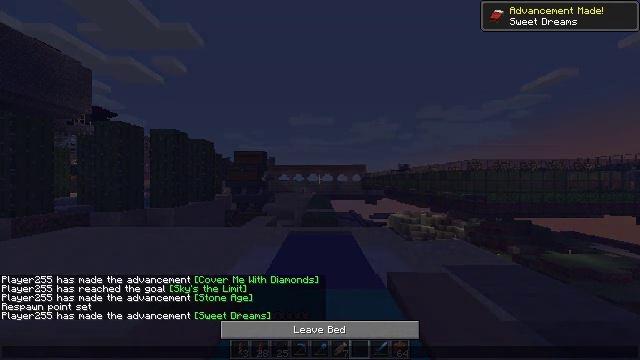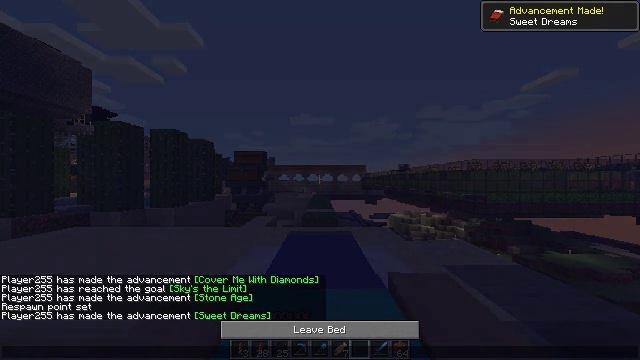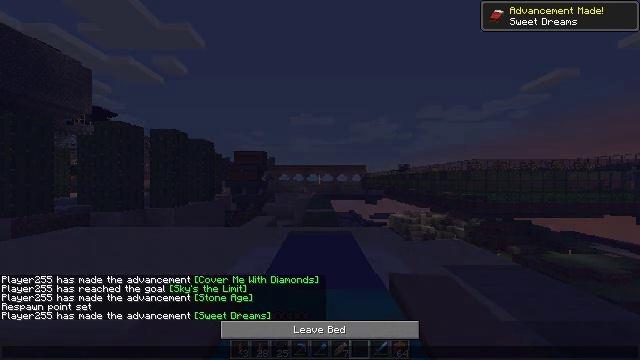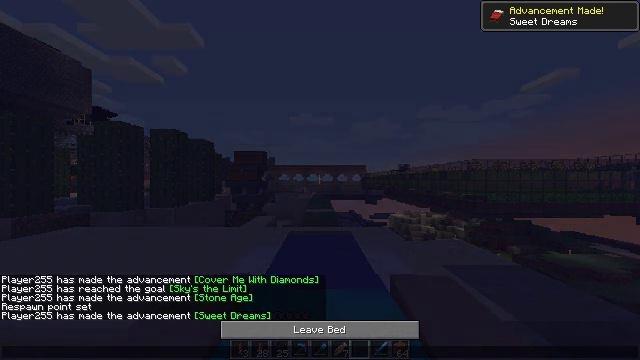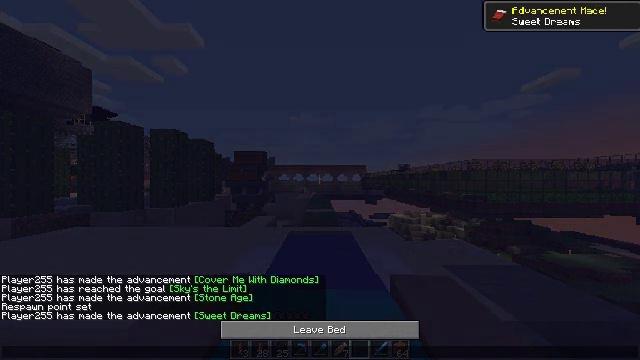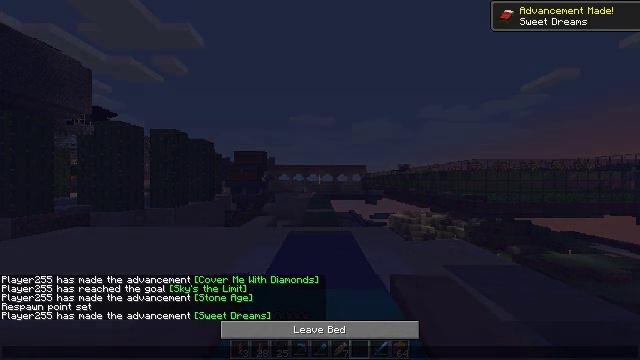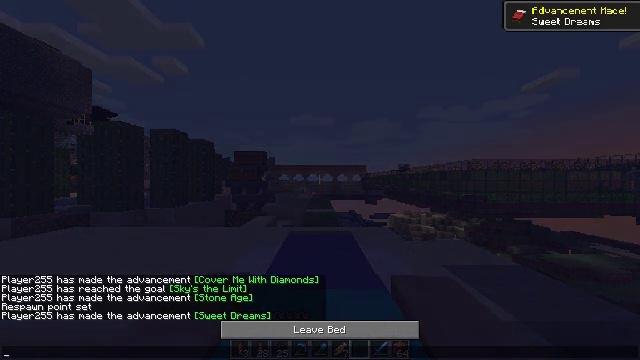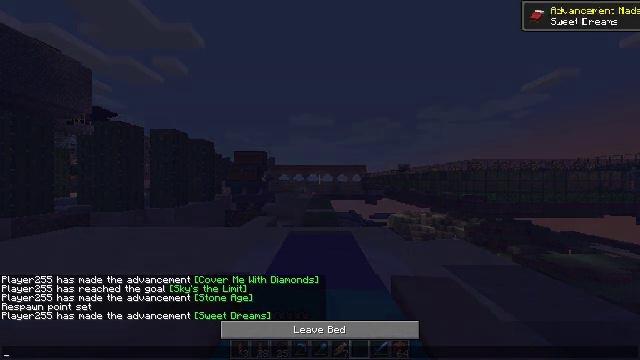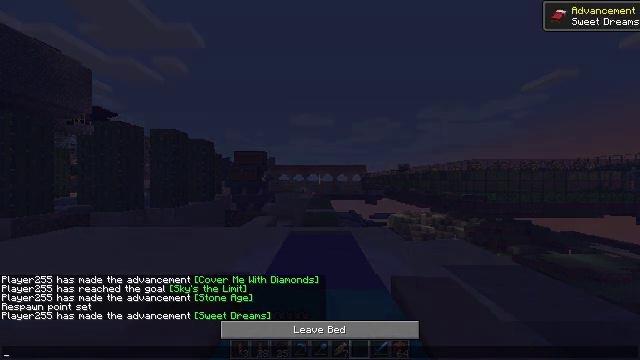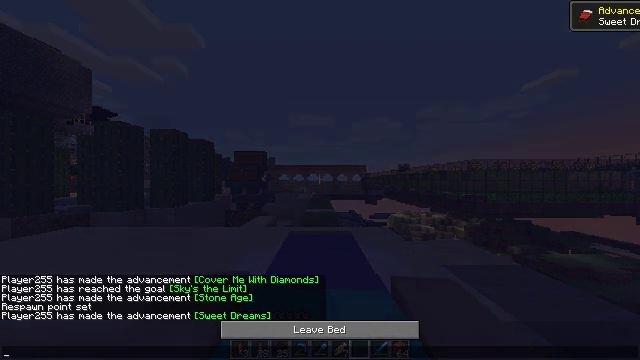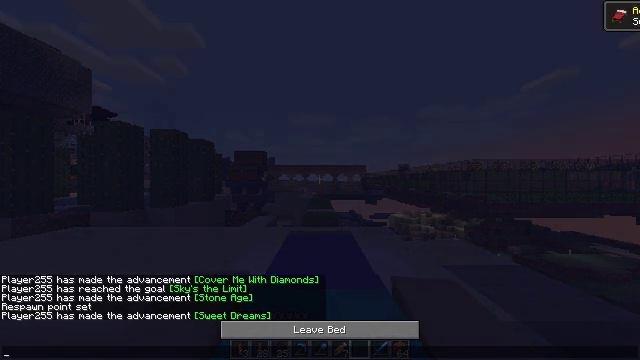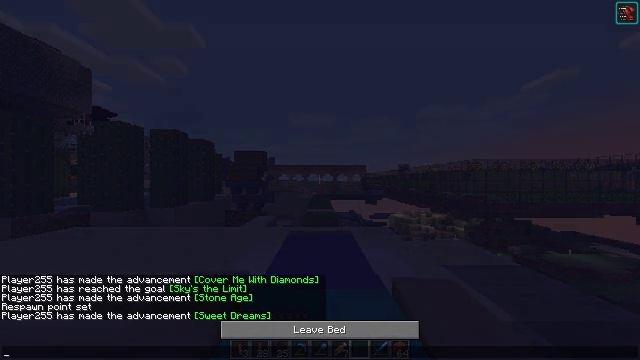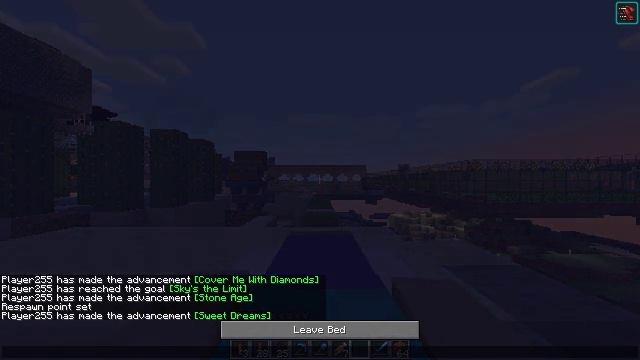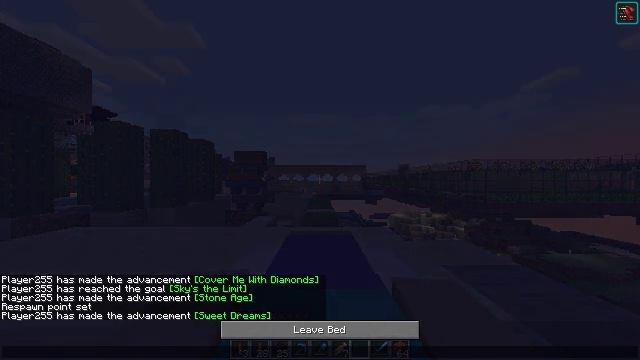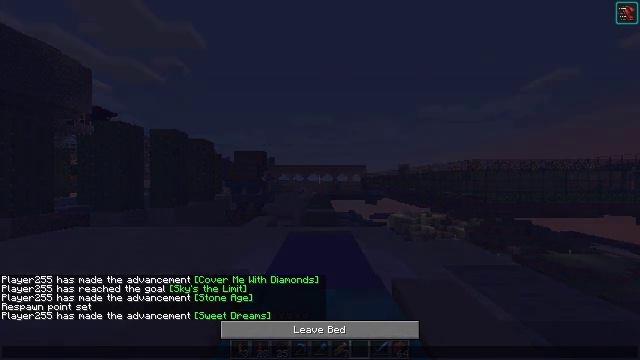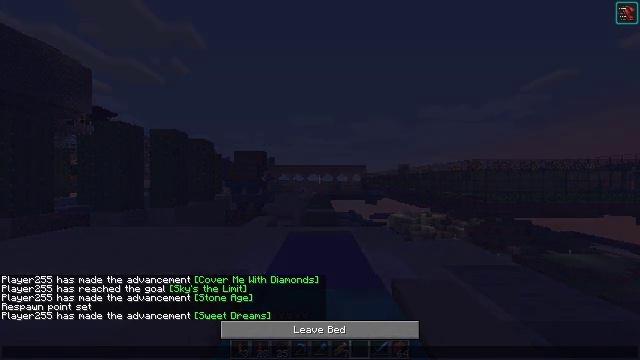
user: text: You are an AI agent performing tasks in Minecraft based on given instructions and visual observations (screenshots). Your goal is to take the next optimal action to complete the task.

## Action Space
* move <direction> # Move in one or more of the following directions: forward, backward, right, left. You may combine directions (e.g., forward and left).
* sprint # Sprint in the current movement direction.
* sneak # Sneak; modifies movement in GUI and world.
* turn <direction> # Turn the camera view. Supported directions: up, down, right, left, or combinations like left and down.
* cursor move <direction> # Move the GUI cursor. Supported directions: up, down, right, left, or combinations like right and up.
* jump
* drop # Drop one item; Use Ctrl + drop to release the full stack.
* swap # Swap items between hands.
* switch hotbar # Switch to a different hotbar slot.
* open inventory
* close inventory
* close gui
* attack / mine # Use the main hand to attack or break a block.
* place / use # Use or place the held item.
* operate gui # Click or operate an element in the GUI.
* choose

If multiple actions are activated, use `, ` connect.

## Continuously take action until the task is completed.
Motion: motion action
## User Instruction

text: Remove the white bed from its place.
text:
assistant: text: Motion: no_op
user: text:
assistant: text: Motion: no_op
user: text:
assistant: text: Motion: no_op
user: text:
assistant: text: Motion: no_op
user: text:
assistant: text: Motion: no_op
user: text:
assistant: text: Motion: no_op
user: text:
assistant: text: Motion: no_op
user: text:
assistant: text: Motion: no_op
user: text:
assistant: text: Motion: no_op
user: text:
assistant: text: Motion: no_op
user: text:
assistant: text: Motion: no_op
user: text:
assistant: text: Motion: no_op
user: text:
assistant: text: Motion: no_op
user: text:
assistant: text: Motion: no_op
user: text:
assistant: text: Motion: no_op
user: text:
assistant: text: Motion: no_op
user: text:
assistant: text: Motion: no_op
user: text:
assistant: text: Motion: no_op
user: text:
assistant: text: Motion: no_op
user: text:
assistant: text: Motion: no_op
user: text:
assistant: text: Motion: no_op
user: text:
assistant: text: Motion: no_op
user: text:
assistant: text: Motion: no_op
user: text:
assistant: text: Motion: close gui
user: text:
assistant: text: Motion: no_op
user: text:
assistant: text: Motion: no_op
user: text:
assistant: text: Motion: no_op
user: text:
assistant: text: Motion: no_op
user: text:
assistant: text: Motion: no_op
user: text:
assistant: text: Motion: no_op